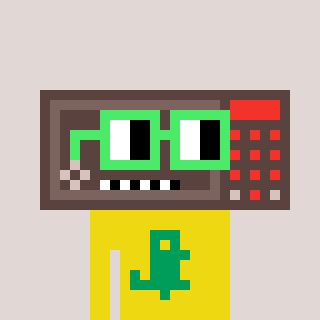
a pixel art character with square light green glasses, a wallsafe-shaped head and a yellow-colored body on a warm background